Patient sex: M
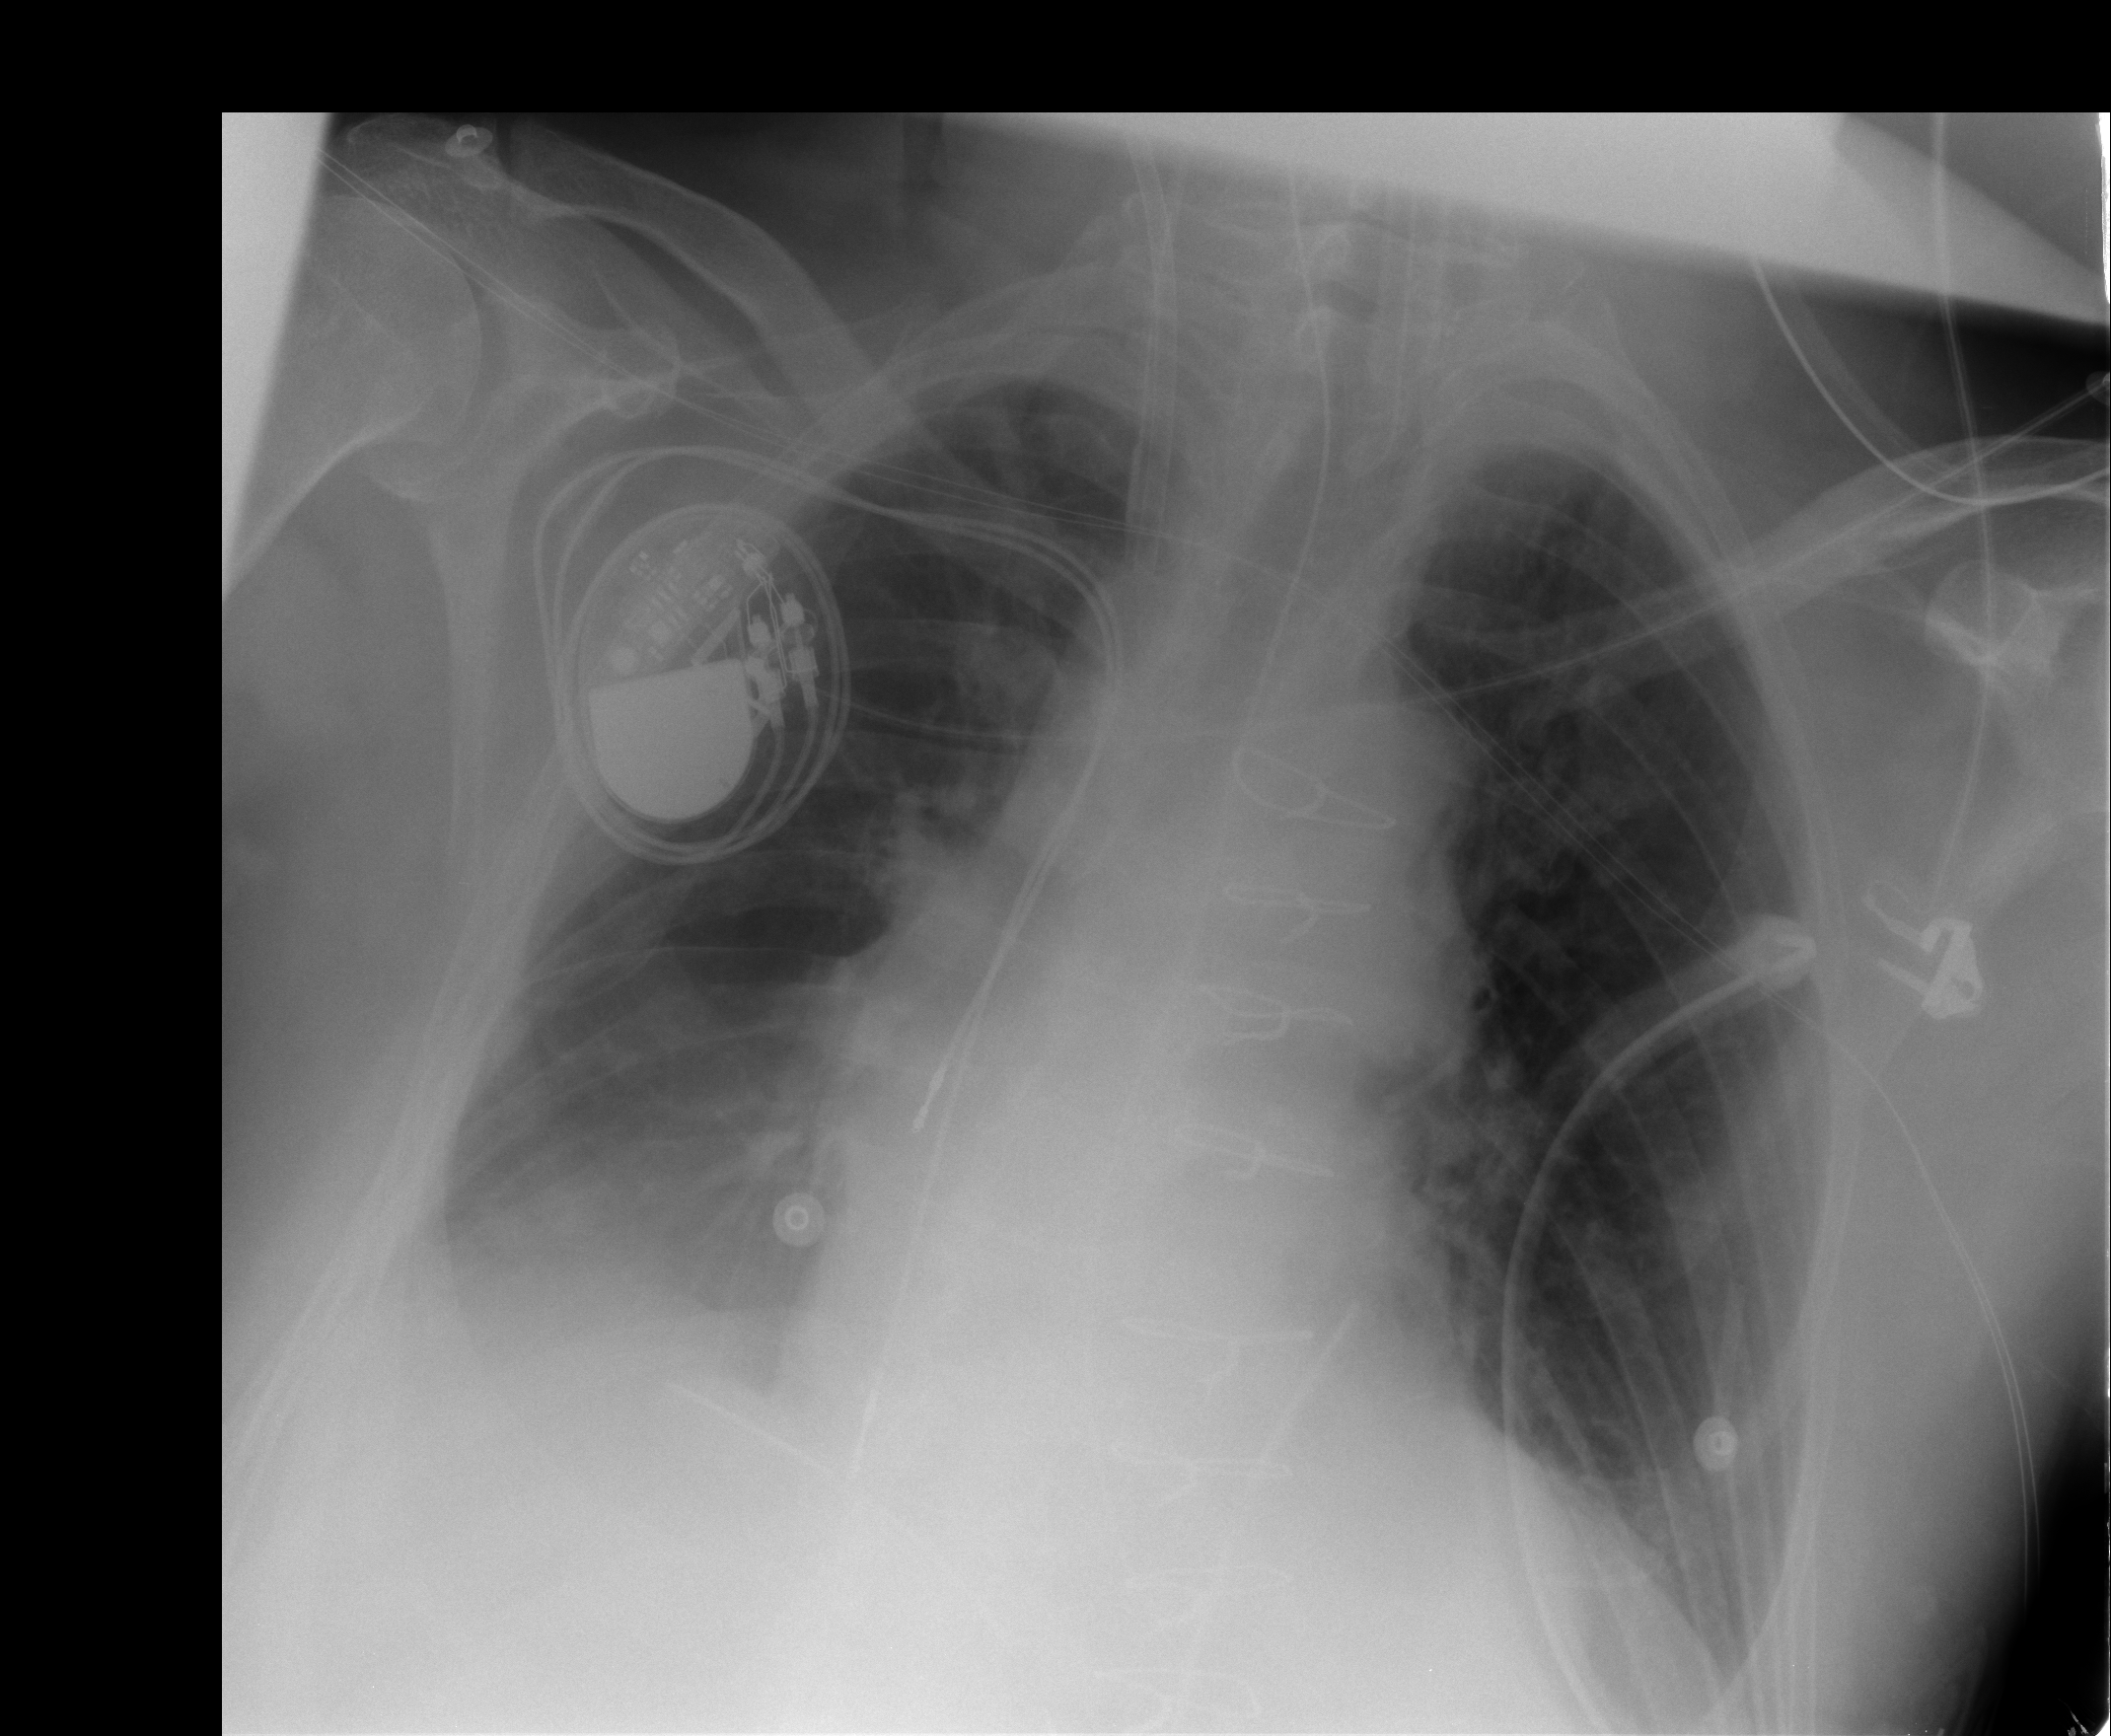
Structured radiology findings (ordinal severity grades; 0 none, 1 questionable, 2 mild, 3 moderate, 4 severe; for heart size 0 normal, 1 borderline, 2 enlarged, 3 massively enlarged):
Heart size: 1
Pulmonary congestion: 1
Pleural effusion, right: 2
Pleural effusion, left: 0
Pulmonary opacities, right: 0
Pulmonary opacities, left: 0
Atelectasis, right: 2
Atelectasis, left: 0